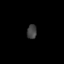
Tissue: skin
Cell type: Epithelial cells
Senescence score: 0.2785
Nuclear area (px): 135
Mean DAPI intensity: 65.467